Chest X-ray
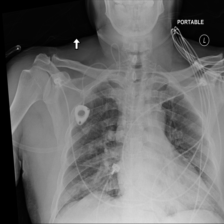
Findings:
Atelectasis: negative
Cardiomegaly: negative
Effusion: negative
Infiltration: negative
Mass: negative
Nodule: negative
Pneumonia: negative
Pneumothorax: negative
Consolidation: negative
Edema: negative
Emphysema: negative
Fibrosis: negative
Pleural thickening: negative
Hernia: negative